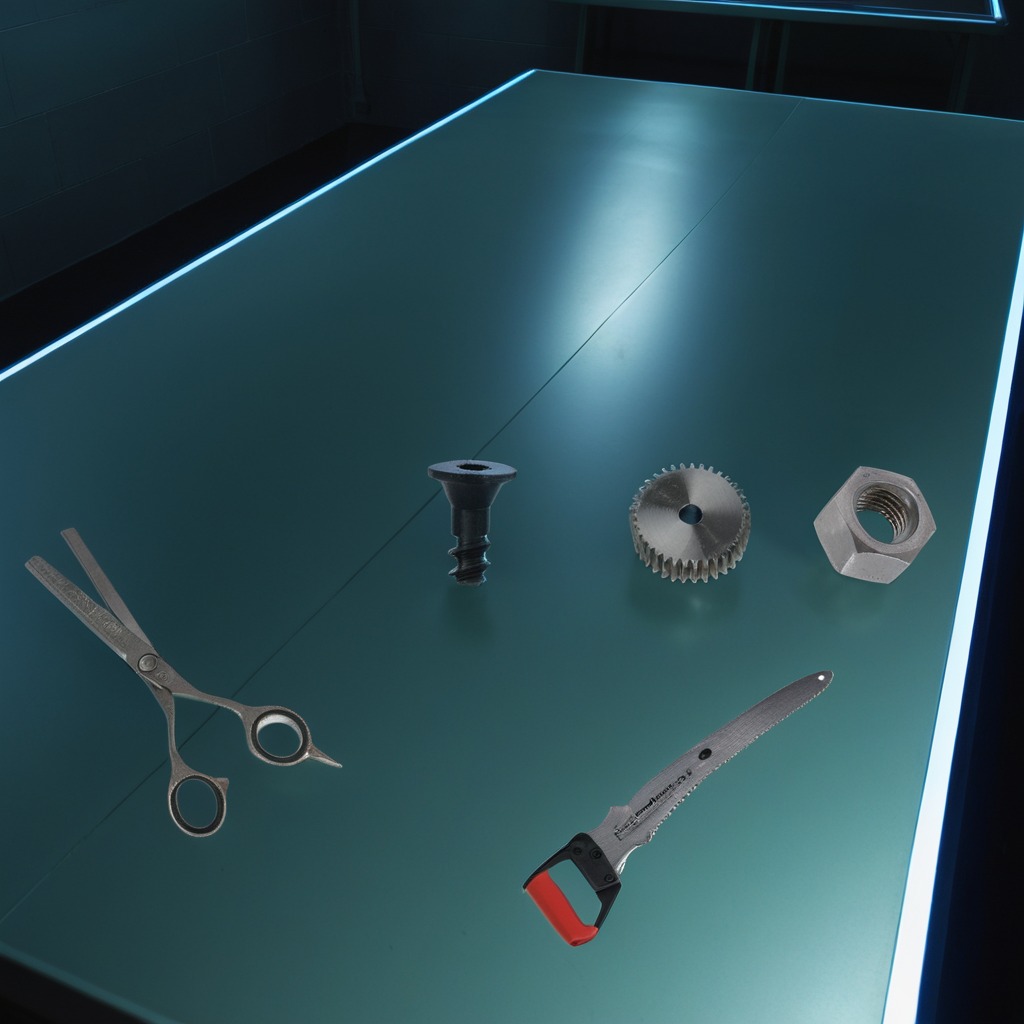
A steel gear with teeth, a metal machine screw, a handheld metal saw, a metal nut, and a pair of scissors are lying on a clean empty table in a railway signal maintenance room lit by harsh overhead fluorescents.